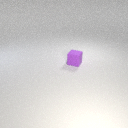
small purple rubber cube